Question: I'm using angularjs to make my first web application.
I'm retreiving data from server as JSON object, and i'm trying to display in HTML page. The json objet looks like :
'''
{
"title":"news1",
"description":"La federation du <strong>Malawi<\/strong> n'a pas trop attendu pour remercier le selectionneur <strong>Young Chimodzi<\/strong> apres la defaite a domicile face au <strong>Zimbabwe.<\/strong>\ <br\/>\ <br\/>Le technicien local a ete place en conges jusqu'a la fin de son contrat qui expire a la fin de juillet prochain. La raison est simple, la defaite surprise face au Zimbabwe 1-2 lors de la premiere journee de la phase eliminatoire de la Coupe d'Afrique des nations Orange 2017.\ <br\/>\ <br\/>L'instance du pays a annonce qu'un successeur a <strong>Young Chimodzi<\/strong> sera nomme le 1er aout prochain. Alors que l'interim sera assure par <strong>Ernest Mtawali.<\/strong>"
}
'''
I'm using a simple ng-repeat to dislay text :
'''
<div ng-rpeat="n in news">
<p>{{n.description}}</p>
</div>
'''
I'm using a simple json request :
'''
$http.get("http://www.server/news", {headers: {
'Content-Type': 'application/json'
}, })
.success(function (response) {
$scope.news = response;
});
'''
I tried to change the content type and to play with it but no changes
the text is not well formed it's showing like that :

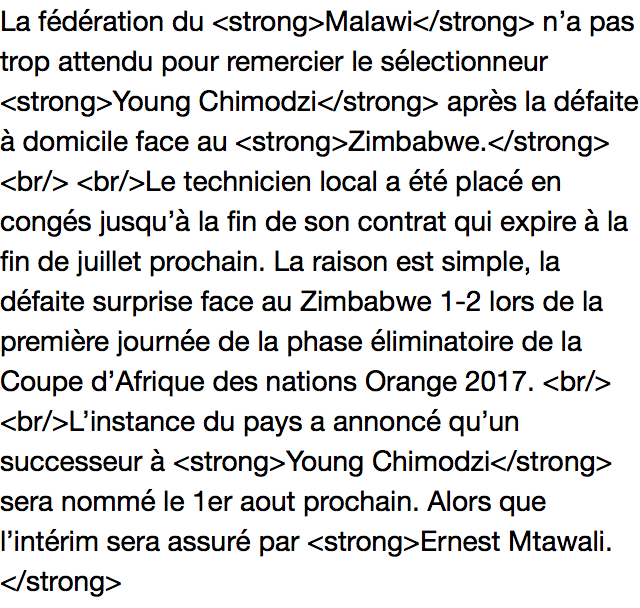
Answer: You want to render the html. For that you need angular sanatize library.
Add angular-sanatize.js in your html, and in your module add dependency of ngSanatize.
And update your html to
'''
<p ng-bind-html="n.description"></p>
'''
For details, refer to - <URL>